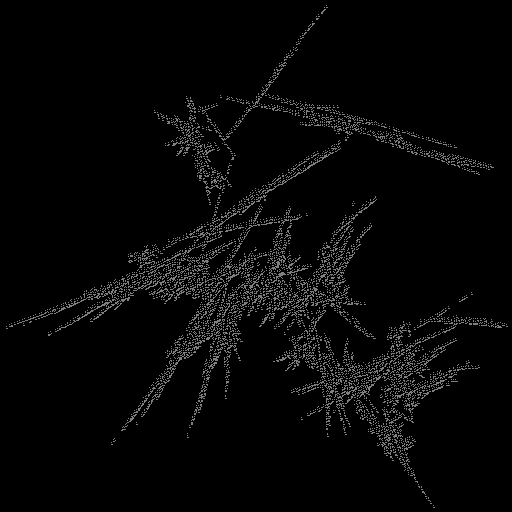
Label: groundpine